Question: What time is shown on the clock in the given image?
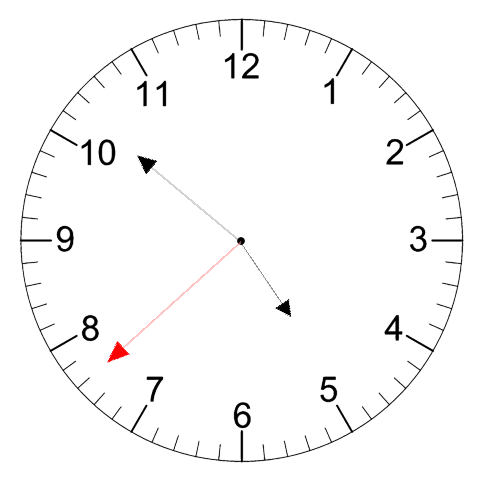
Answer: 04:51:38